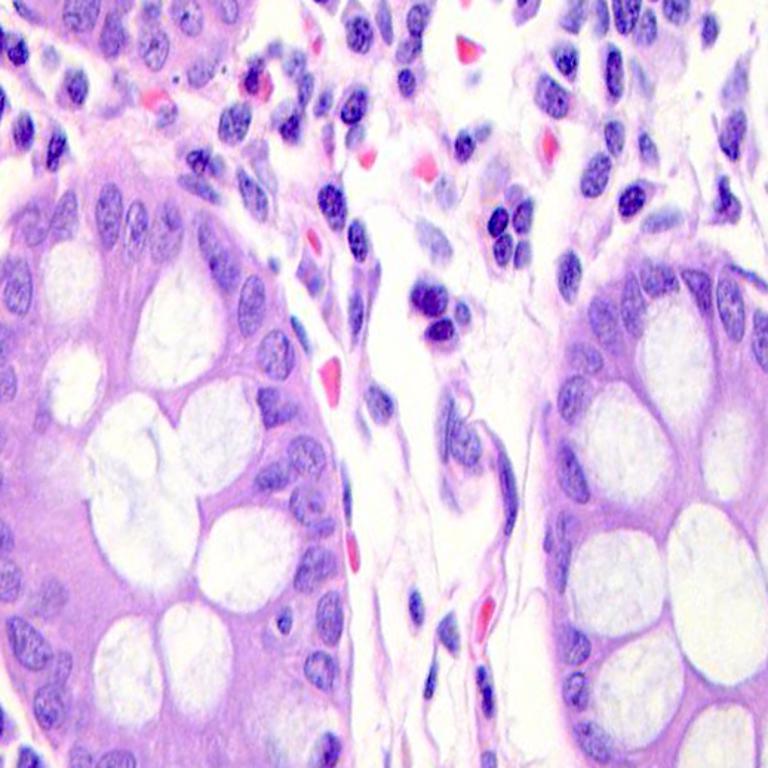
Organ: colon
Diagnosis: benign